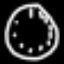
Label: clock